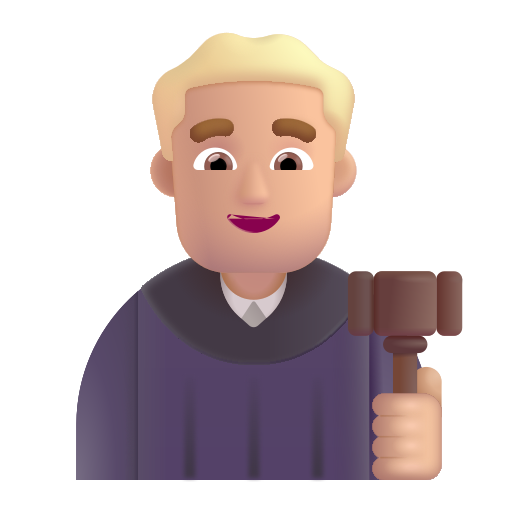
man judge color  light